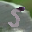
Label: 5